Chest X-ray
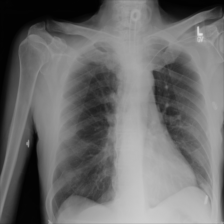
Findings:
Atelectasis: negative
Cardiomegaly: negative
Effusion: negative
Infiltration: negative
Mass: negative
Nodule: negative
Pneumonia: negative
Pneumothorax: negative
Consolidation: negative
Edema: negative
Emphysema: negative
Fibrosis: negative
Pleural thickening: negative
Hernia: negative